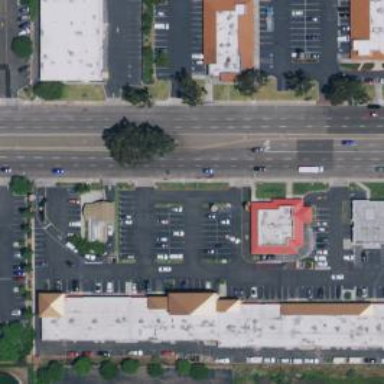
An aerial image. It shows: Retail area.